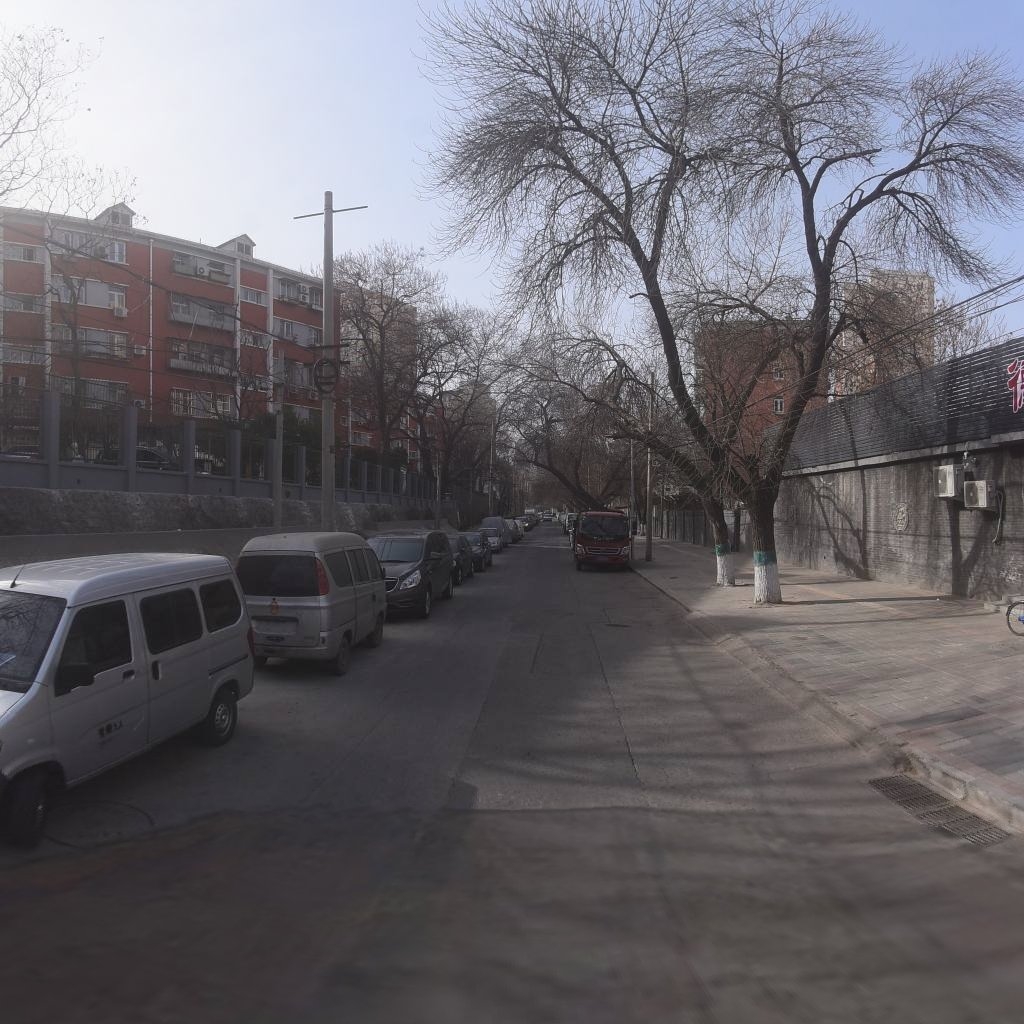
Region: Xicheng
Road damage annotations: longitudinal crack, longitudinal crack, longitudinal crack, manhole cover